Group 1:
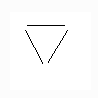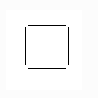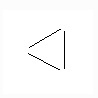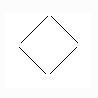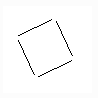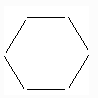
Group 2:
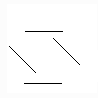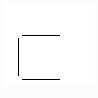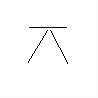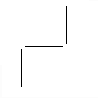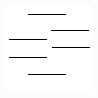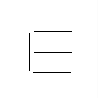
Rule separating the two groups: Lines if slightly extended make up a regular polygon vs. lines if slightly extended cannot make up a regular polygon.
Concepts: approximately, imperfection_small
Author: "Lewis"